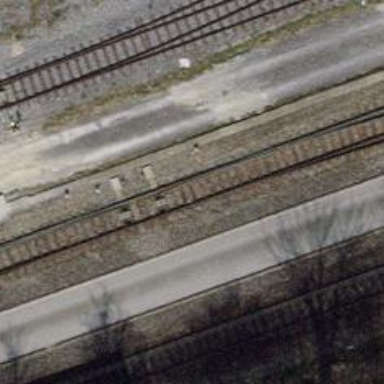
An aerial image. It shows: Railway switch.